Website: bh-photo
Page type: customer-info-address
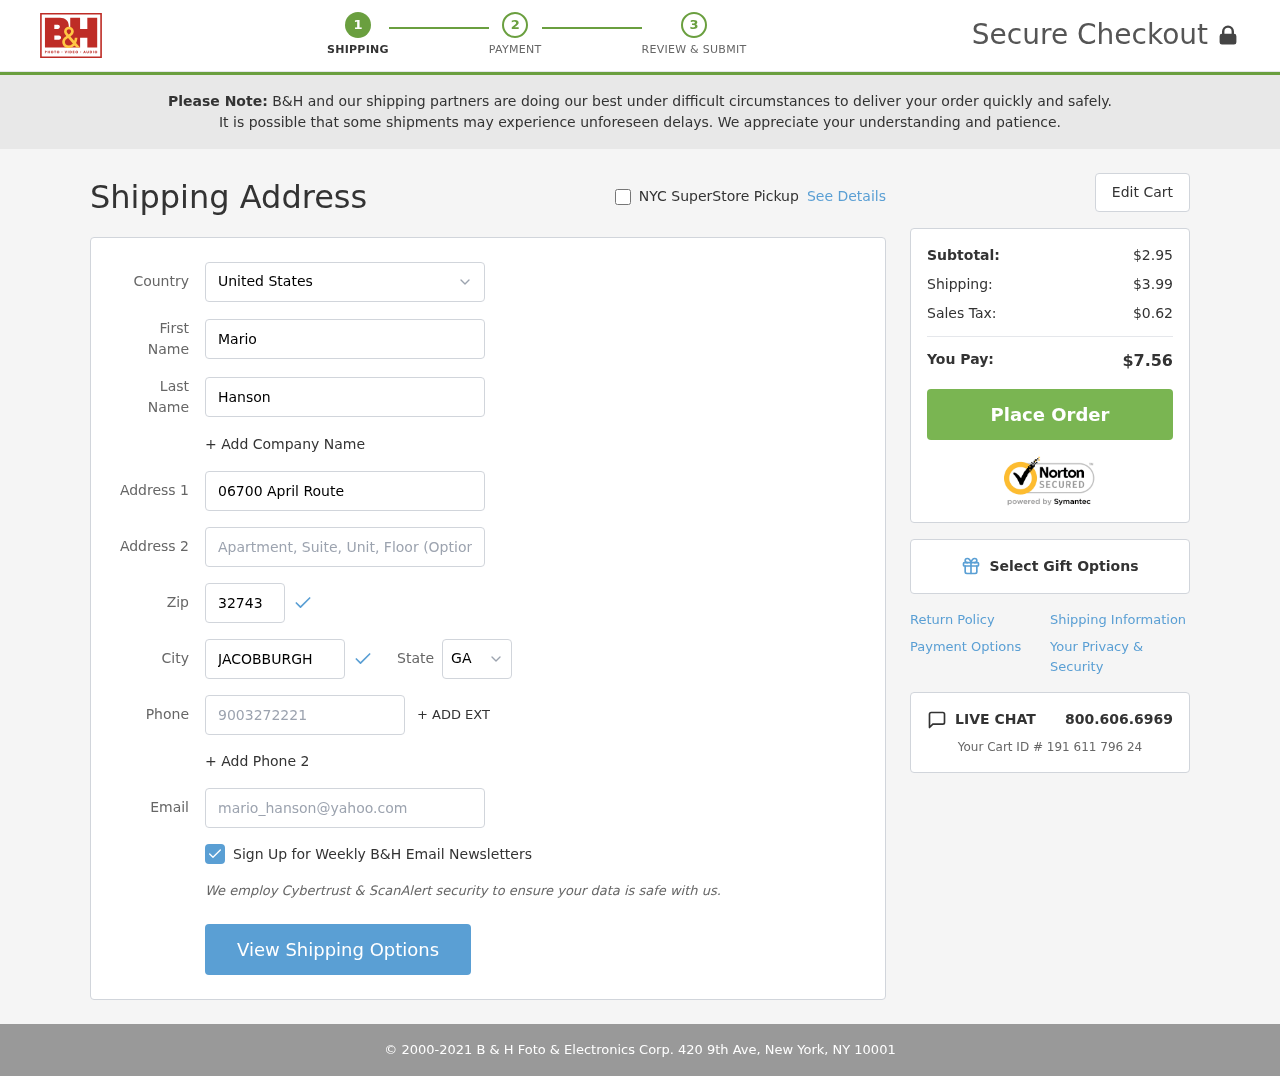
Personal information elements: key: PII_CITY
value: Jacobburgh
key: PII_COUNTRY
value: United States
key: PII_EMAIL
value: mario_hanson@yahoo.com
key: PII_FIRSTNAME
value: Mario
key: PII_LASTNAME
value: Hanson
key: PII_PHONE
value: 9003272221
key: PII_POSTCODE
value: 32743
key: PII_STATE_ABBR
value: GA
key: PII_STREET
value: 06700 April Route
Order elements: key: ORDER_SUBTOTAL
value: $2.95
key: ORDER_SHIPPING_COST
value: $3.99
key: ORDER_TAX
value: $0.62
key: ORDER_TOTAL
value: $7.56
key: ORDER_ID
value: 191 611 796 24